Interaction volume radius: 5 \u00c5
Interaction volume height: 25 \u00c5
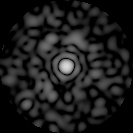
Disorder parameter: 0.822